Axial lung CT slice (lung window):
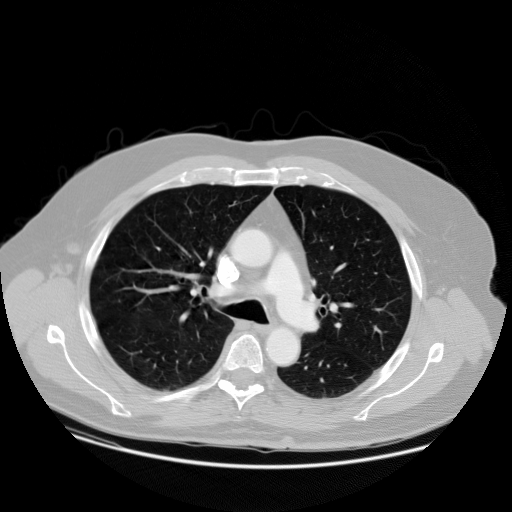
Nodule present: no